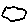
Label: cloud